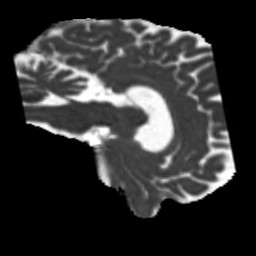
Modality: MD
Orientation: sagittal
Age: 47
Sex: male
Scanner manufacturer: siemens
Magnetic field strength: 3 T
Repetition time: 5.25 s
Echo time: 0.08 s